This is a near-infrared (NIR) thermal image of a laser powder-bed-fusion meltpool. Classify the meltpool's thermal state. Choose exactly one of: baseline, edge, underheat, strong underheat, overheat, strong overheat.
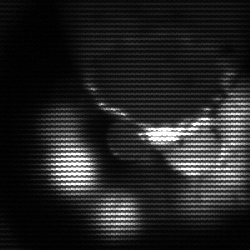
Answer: edge